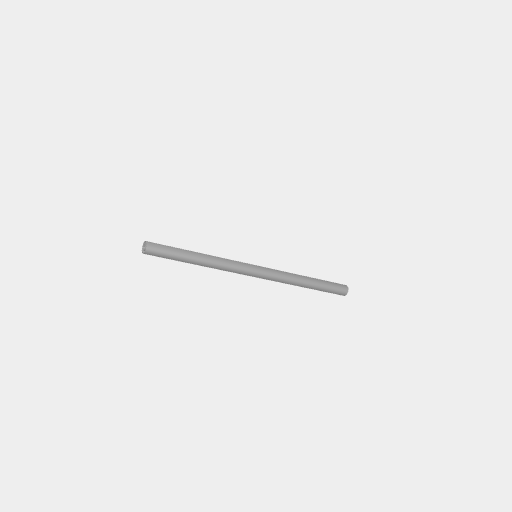
Part: GoTUBE624